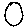
Label: circle